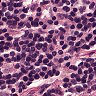
Metastatic tissue present: no